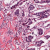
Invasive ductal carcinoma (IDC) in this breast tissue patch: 1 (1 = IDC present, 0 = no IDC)